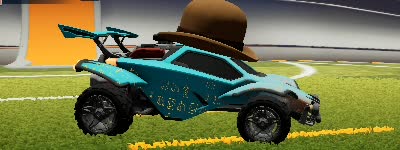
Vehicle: octane